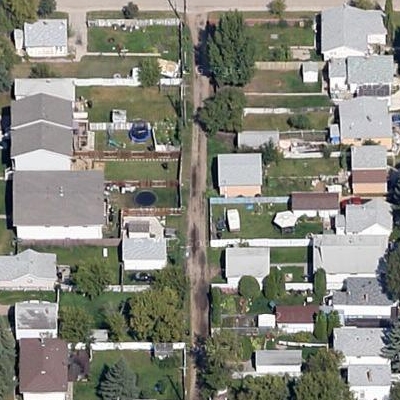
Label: Resident